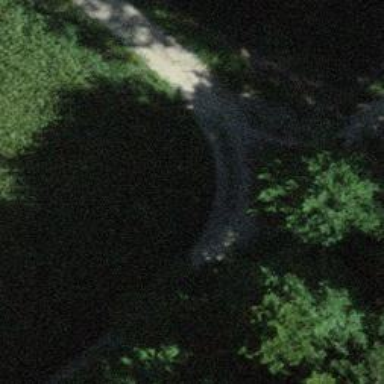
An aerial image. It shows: Gravel track with grade2 tracktype.